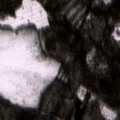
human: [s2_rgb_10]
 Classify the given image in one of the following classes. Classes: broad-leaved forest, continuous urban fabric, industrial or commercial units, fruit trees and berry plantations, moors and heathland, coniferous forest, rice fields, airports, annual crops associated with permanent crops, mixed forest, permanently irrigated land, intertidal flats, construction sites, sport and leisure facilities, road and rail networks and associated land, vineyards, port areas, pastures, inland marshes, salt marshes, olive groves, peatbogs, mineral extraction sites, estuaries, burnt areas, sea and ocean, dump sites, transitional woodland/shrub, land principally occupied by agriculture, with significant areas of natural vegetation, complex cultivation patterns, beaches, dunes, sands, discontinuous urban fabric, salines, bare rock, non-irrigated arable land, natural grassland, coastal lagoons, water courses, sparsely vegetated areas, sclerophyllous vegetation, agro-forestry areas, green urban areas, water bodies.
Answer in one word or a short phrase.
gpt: coniferous forest, mixed forest, peatbogs